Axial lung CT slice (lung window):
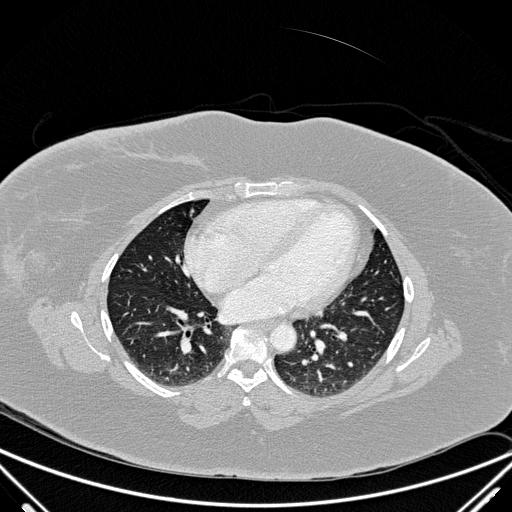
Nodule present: no